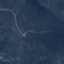
Land use / land cover: HerbaceousVegetation